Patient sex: M
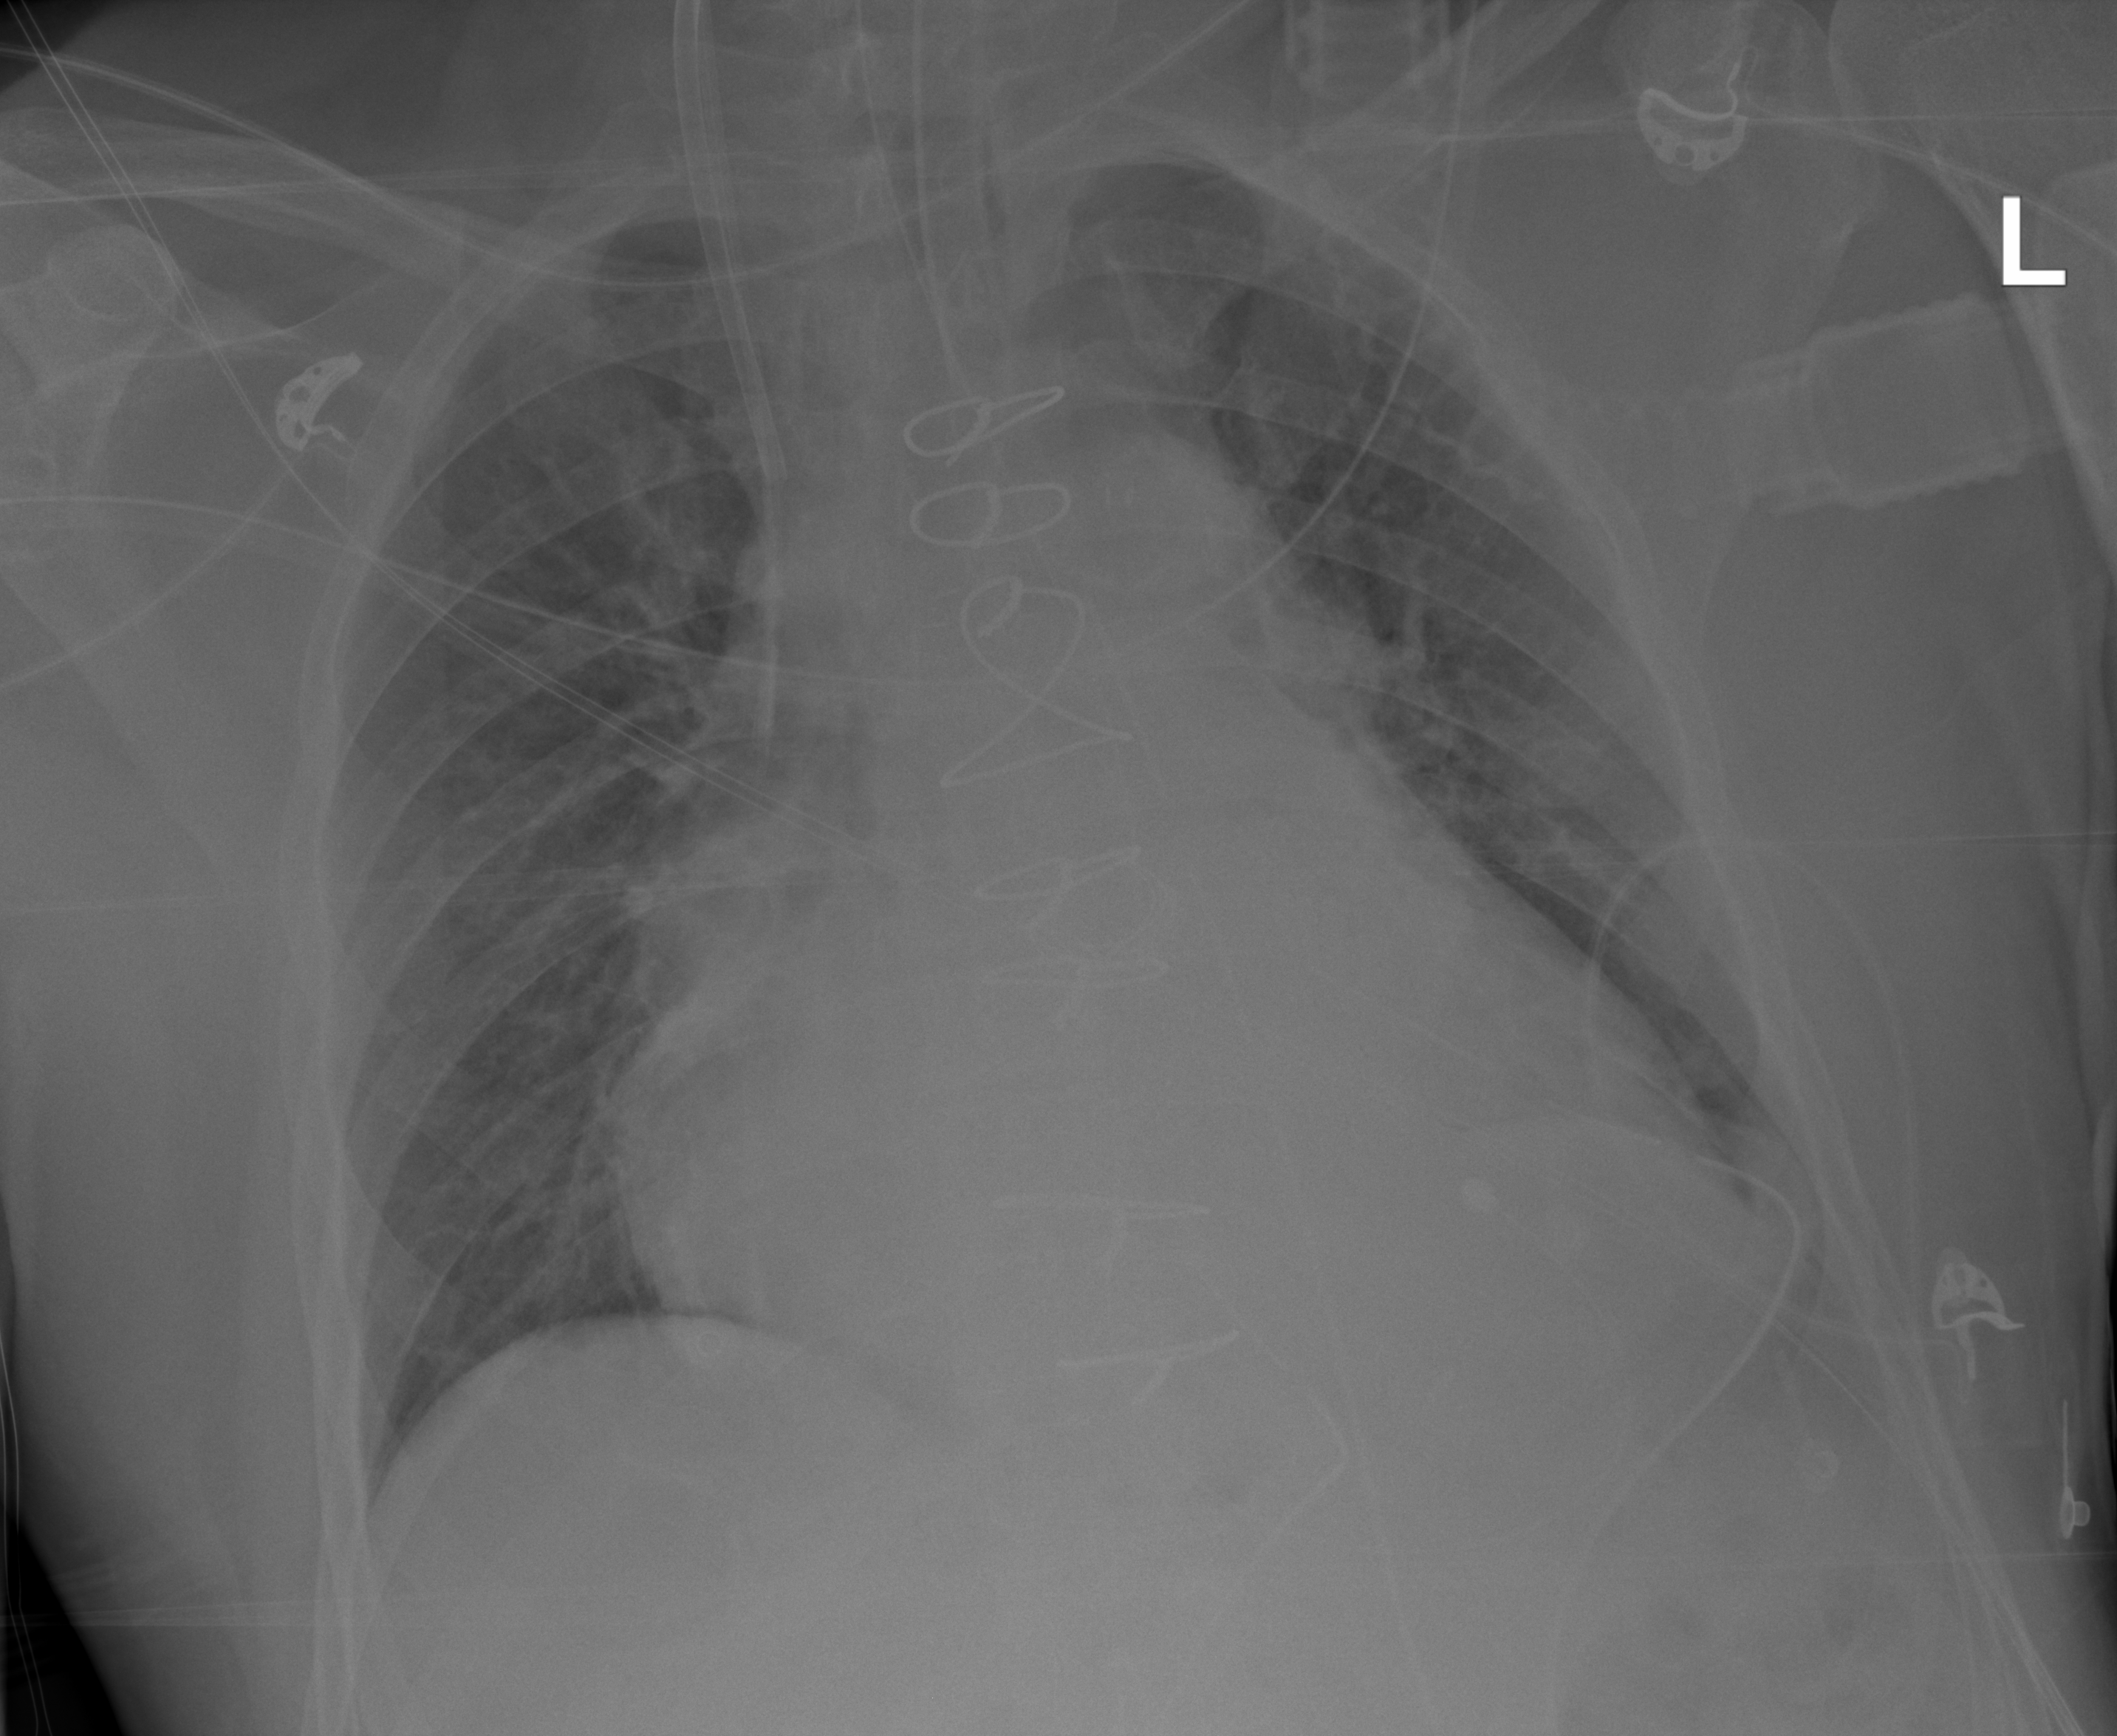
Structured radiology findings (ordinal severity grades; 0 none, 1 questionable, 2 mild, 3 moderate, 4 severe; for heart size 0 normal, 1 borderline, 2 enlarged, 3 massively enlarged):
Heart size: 2
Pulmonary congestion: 1
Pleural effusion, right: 0
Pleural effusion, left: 2
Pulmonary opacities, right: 0
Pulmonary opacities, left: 0
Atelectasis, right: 0
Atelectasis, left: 2